Interaction volume radius: 10 \u00c5
Interaction volume height: 40 \u00c5
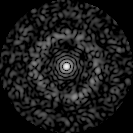
Disorder parameter: 0.8344